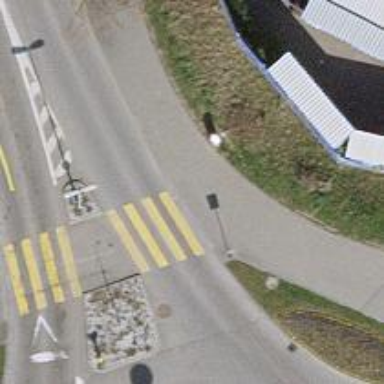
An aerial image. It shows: Uncontrolled zebra crossing on the road.